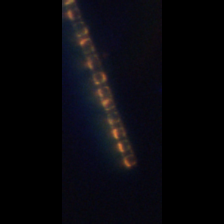
Taxon: Chaetoceros
Group: Diatoms